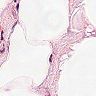
Metastatic tissue present: no